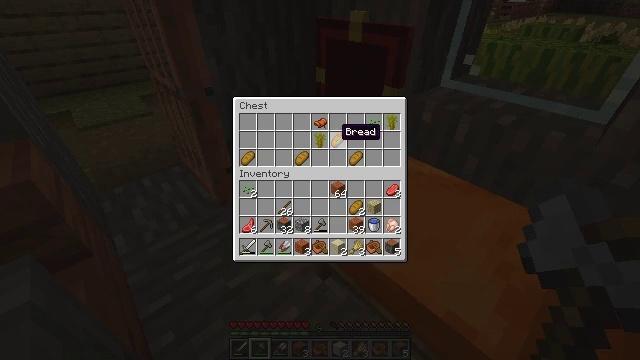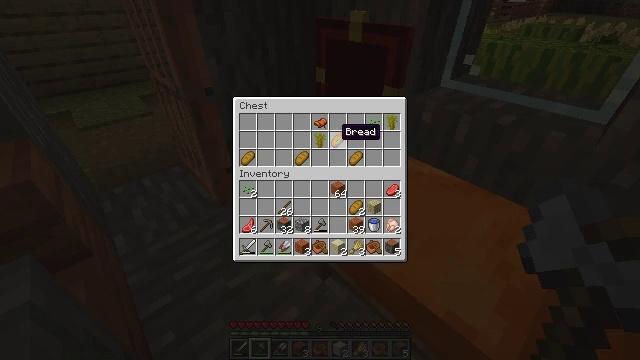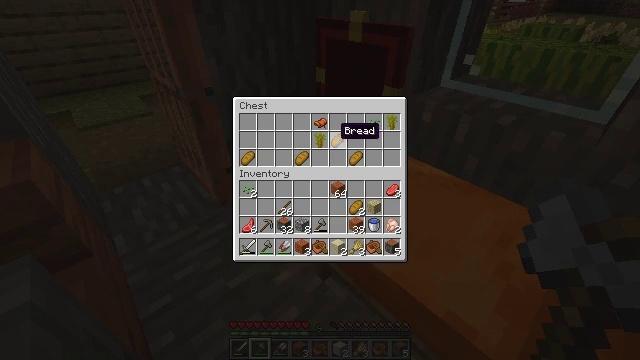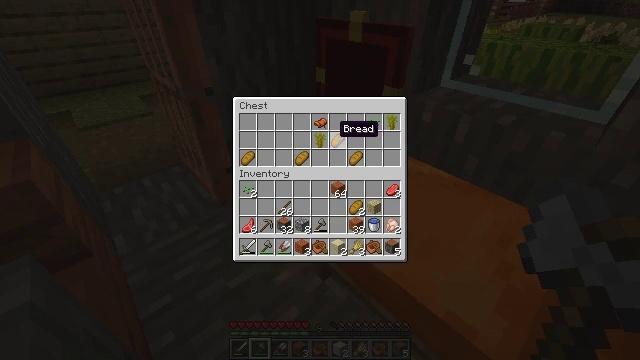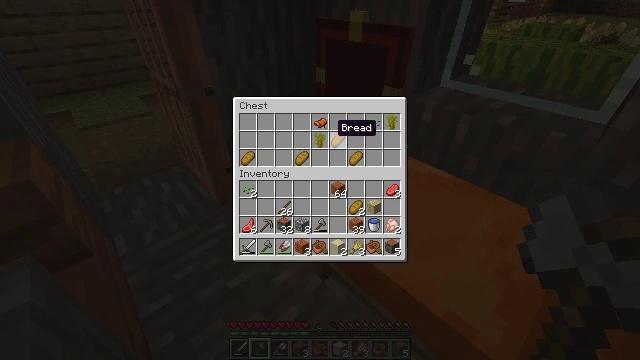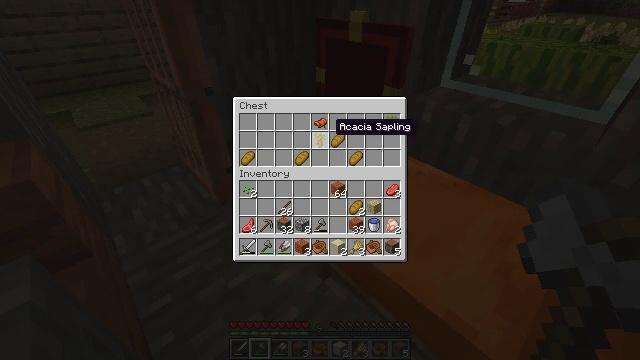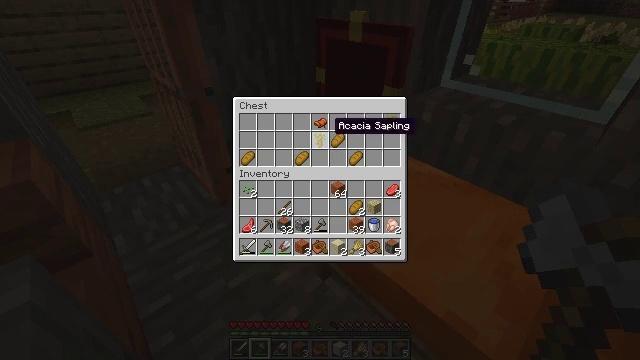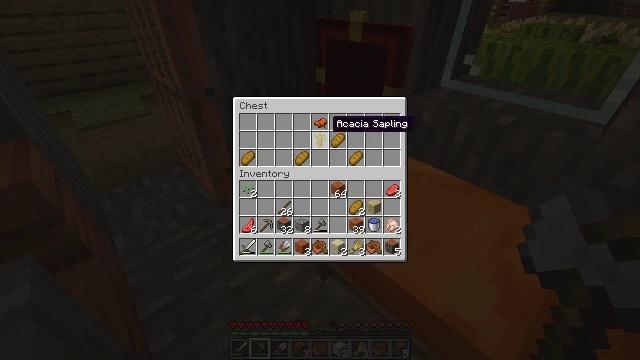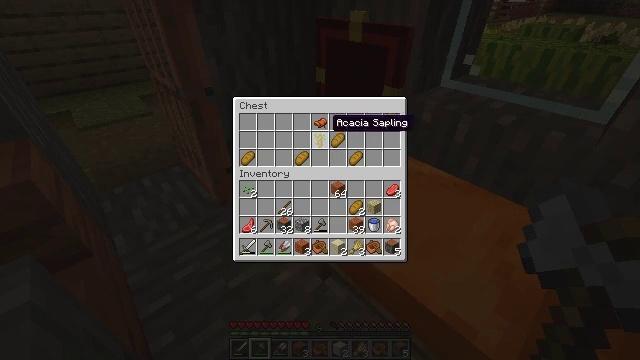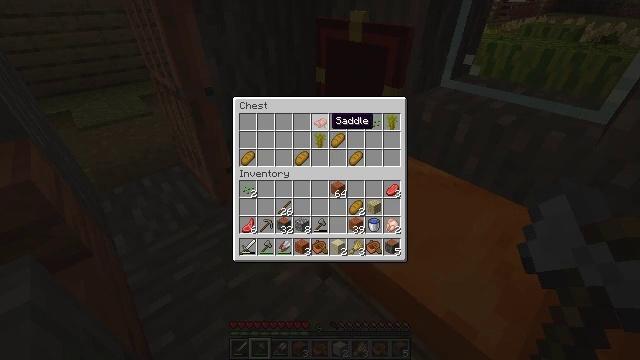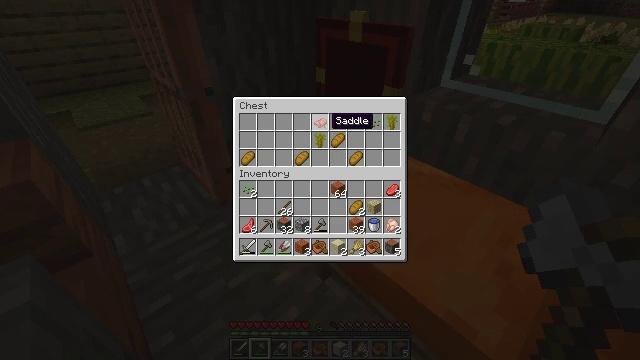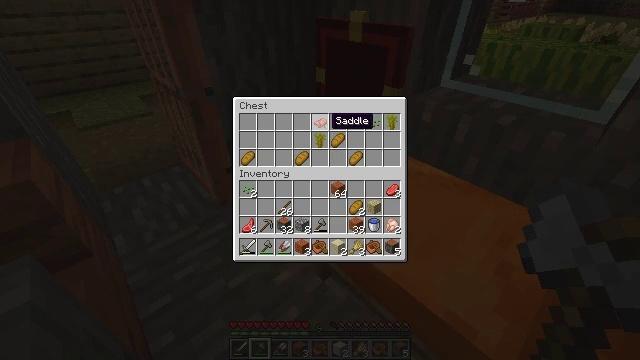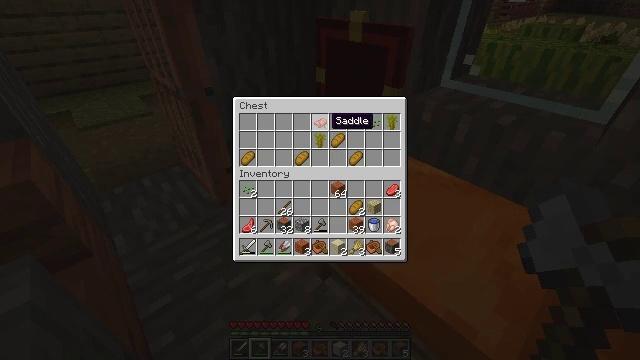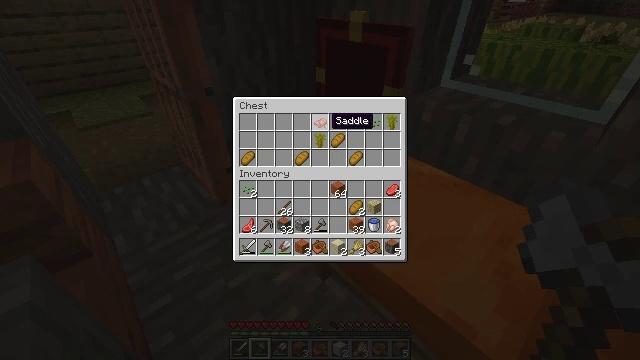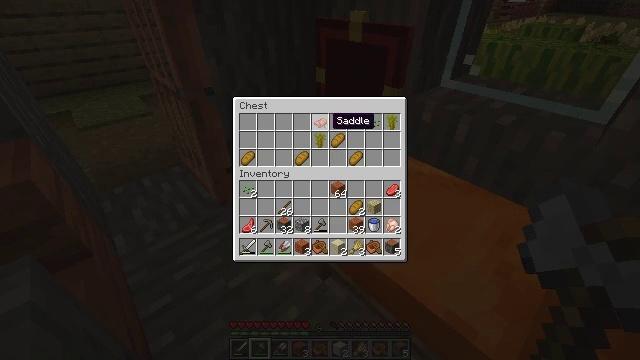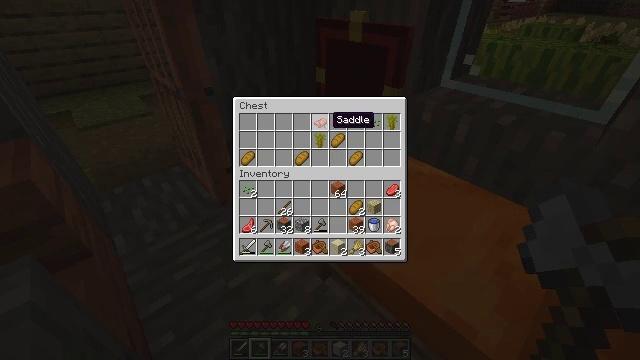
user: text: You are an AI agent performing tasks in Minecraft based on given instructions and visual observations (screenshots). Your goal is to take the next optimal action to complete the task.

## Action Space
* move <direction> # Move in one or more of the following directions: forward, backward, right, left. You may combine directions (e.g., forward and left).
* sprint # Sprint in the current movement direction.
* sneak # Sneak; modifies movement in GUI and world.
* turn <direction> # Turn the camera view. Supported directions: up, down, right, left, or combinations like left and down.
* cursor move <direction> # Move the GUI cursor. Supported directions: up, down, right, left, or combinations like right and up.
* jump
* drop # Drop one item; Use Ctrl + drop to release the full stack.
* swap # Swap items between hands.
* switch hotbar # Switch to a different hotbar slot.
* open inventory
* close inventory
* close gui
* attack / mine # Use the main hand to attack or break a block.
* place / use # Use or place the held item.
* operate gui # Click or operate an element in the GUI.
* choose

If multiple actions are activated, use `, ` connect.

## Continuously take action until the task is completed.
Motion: motion action
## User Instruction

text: Collect the orange bed by mining it.
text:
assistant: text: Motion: no_op
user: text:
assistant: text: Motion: no_op
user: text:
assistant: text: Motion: no_op
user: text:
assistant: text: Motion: no_op
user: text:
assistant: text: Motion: no_op
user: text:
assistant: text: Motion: no_op
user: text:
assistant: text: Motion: no_op
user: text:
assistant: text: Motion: no_op
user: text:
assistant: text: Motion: no_op
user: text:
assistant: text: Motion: no_op
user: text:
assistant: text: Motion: no_op
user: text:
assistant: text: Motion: no_op
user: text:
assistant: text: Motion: no_op
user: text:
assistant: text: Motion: no_op
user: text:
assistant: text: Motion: no_op
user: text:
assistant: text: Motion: no_op
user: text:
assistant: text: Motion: operate gui
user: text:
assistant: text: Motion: operate gui
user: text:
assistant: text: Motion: operate gui
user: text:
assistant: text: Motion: no_op
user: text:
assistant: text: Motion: no_op
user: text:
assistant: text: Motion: no_op
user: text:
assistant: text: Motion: cursor move down
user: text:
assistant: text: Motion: cursor move down
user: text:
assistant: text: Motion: cursor move down
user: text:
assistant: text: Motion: no_op
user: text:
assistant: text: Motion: no_op
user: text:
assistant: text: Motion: no_op
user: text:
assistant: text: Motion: no_op
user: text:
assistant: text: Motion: no_op